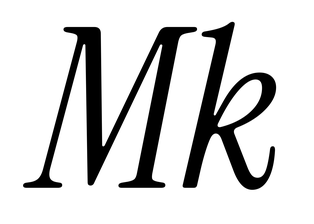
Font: InstrumentSerif-Italic